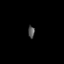
Tissue: prostate
Cell type: Epithelial cells
Senescence score: 0.3403
Nuclear area (px): 78
Mean DAPI intensity: 84.679